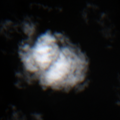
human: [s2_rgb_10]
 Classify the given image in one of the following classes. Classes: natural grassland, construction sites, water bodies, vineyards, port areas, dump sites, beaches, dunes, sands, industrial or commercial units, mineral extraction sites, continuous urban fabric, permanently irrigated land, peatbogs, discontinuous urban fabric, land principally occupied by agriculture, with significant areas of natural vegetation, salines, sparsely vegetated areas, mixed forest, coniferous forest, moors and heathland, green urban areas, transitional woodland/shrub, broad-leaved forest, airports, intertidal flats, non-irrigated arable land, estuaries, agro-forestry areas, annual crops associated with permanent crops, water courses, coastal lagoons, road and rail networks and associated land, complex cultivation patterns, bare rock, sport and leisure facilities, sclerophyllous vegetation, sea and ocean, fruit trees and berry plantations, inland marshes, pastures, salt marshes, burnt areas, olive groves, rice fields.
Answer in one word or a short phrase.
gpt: water bodies